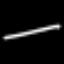
Label: line